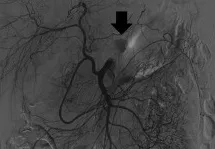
Abdominal angiography of the tumor. . (a) Supra-mesenteric artery angiography. The arrow shows extravasation of contrast.
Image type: radiology (x_ray)